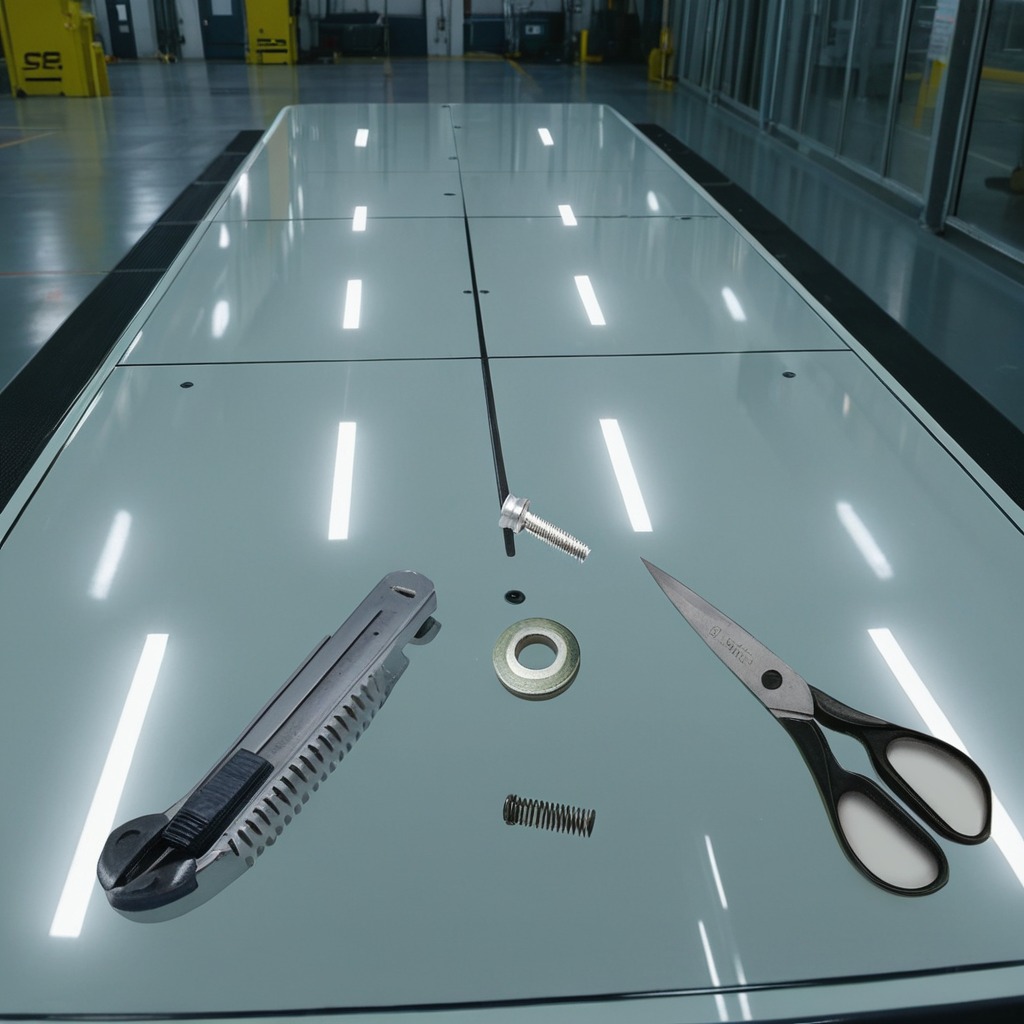
A utility knife, a flat metal washer, a metal machine screw, a coiled metal spring, and a pair of scissors are lying on a high-gloss table in a ship maintenance bay industrial lighting.